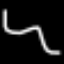
Label: squiggle